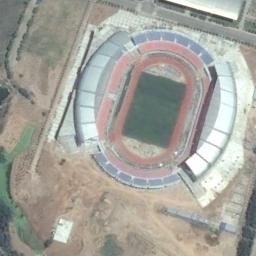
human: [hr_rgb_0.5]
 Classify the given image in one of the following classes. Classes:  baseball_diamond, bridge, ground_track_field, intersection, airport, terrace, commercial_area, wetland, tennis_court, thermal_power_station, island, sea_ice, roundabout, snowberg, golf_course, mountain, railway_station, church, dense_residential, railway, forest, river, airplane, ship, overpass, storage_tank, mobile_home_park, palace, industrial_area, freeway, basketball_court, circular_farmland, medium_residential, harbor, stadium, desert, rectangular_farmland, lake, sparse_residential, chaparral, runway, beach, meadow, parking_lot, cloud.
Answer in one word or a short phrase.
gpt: stadium